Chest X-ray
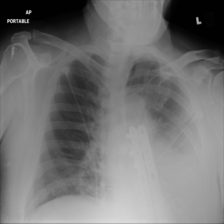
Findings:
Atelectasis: positive
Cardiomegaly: negative
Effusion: positive
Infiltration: negative
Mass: negative
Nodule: negative
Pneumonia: negative
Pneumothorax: negative
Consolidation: negative
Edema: negative
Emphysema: negative
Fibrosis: negative
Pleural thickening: negative
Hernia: negative